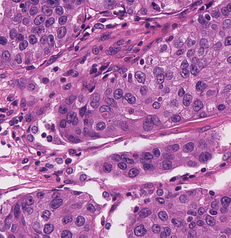
Tumor epithelial tissue: yes
Tumor-associated stroma tissue: yes
Normal tissue: no